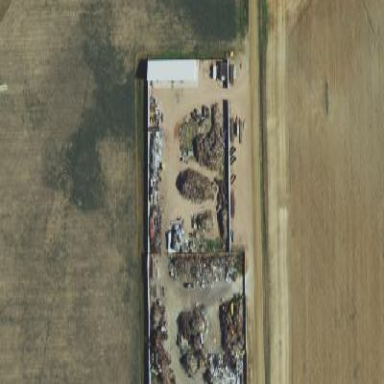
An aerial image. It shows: Industrial area designated for auto wrecking activities.